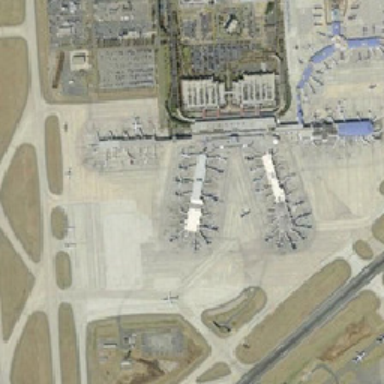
This is a large airport with some planes .